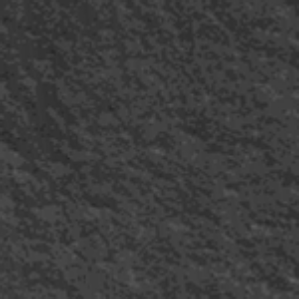
Label: frost